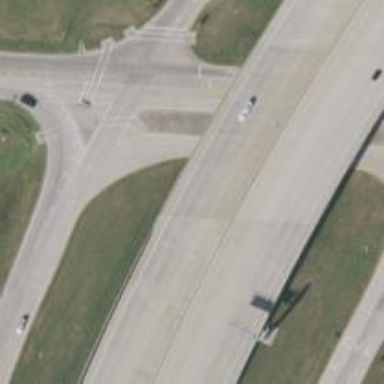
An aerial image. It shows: Secondary link road.